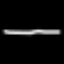
Label: line